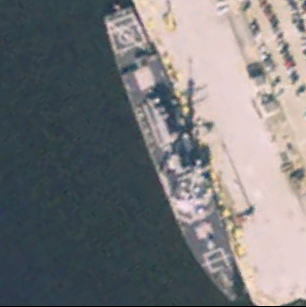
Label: destroyer